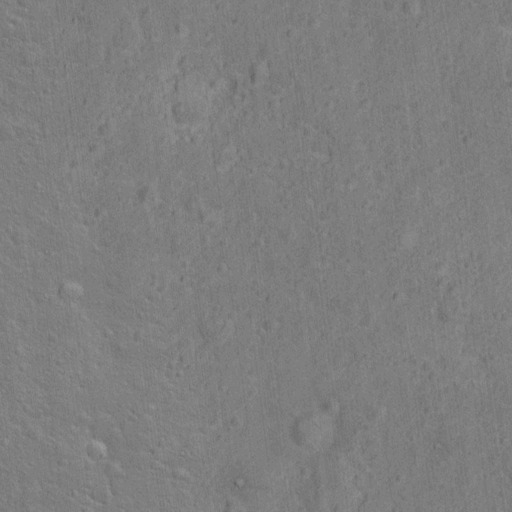
Classes present: Background